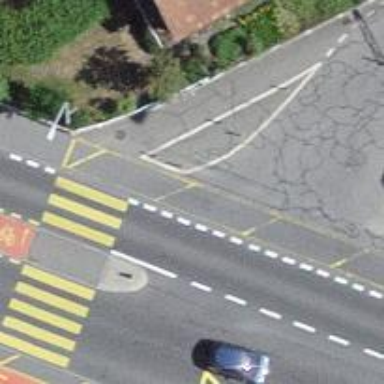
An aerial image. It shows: Marked crossing with yellow markings on the road.